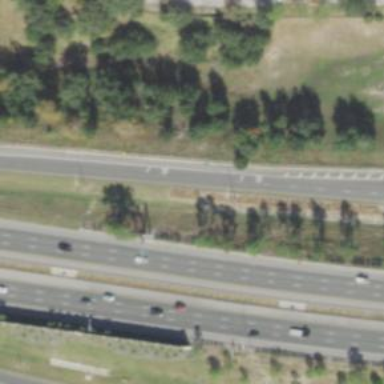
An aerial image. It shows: Motorway_link with asphalt surface. The junction is of diamond type.